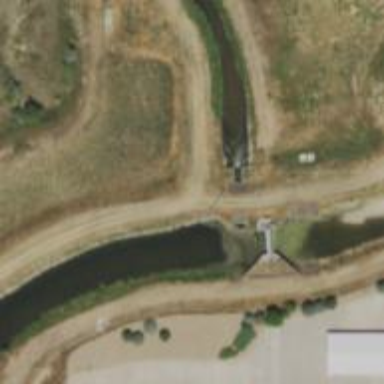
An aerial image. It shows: Canal.